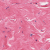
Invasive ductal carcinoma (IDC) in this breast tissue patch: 0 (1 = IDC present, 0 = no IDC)